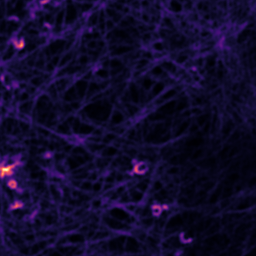
Label: Super-resolution F-actin image